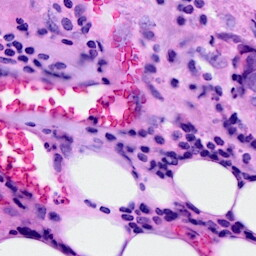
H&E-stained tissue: Breast